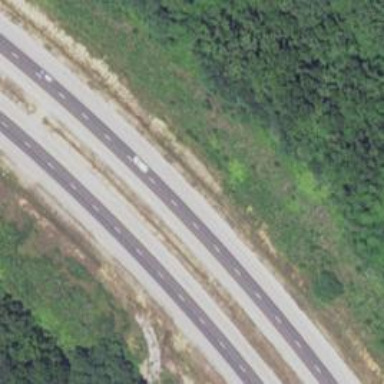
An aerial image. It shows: Motorway.